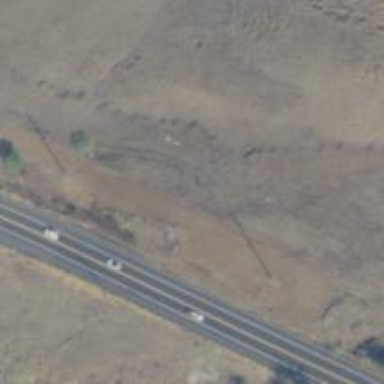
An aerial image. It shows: Power pole.